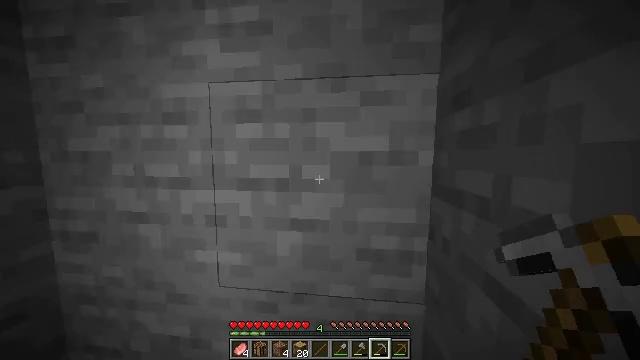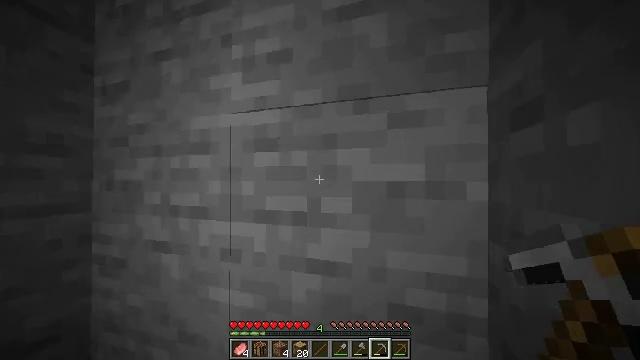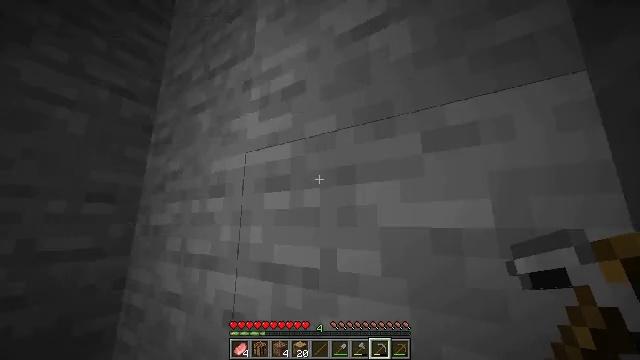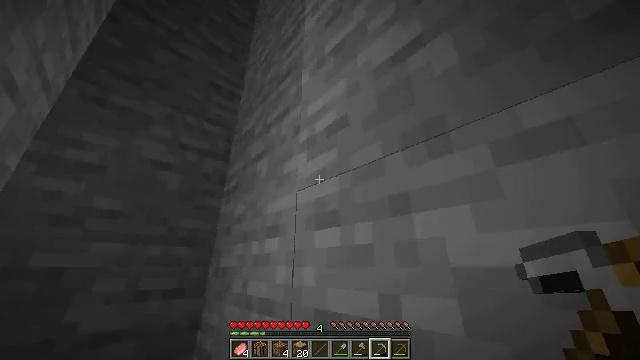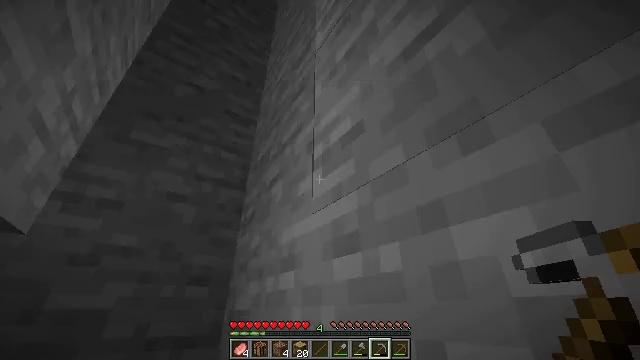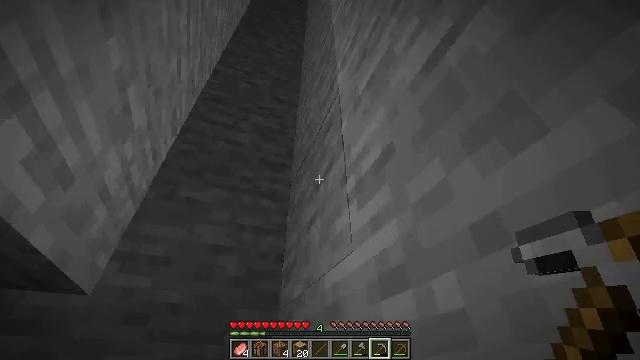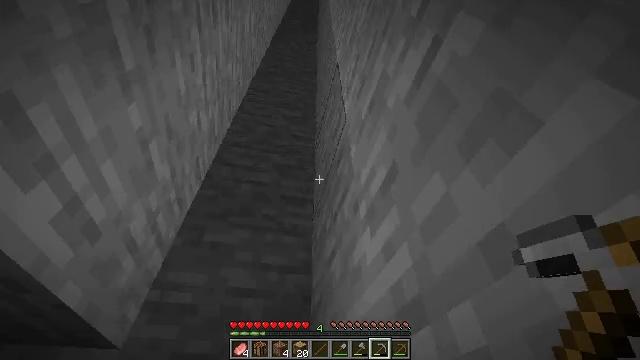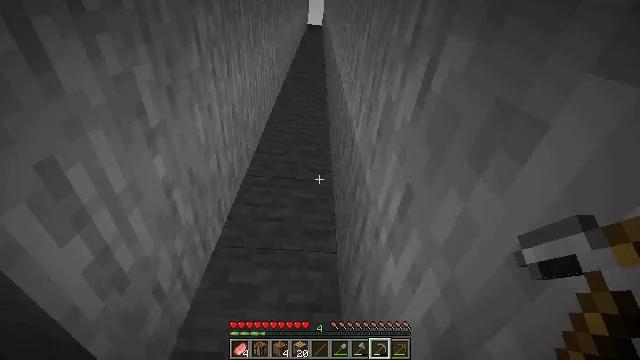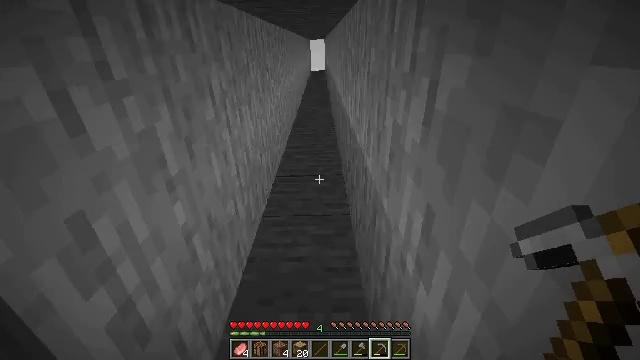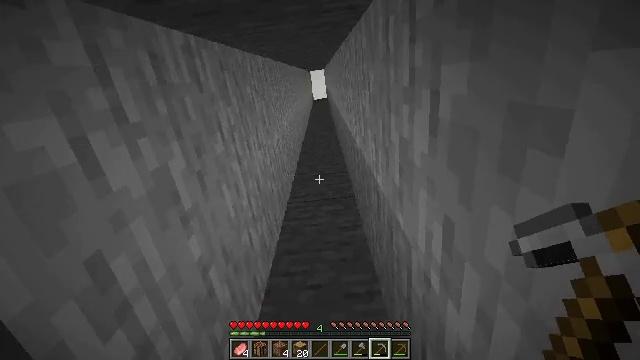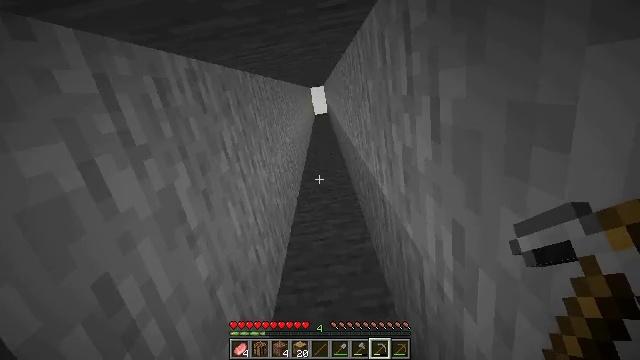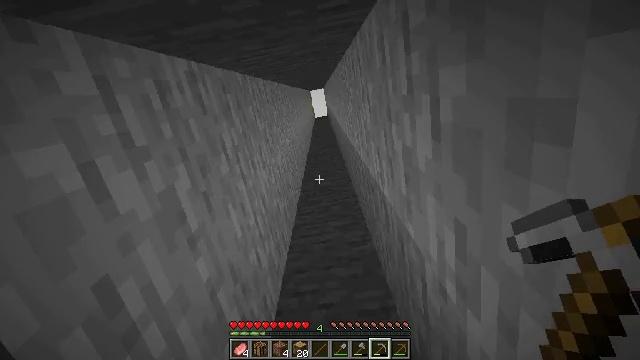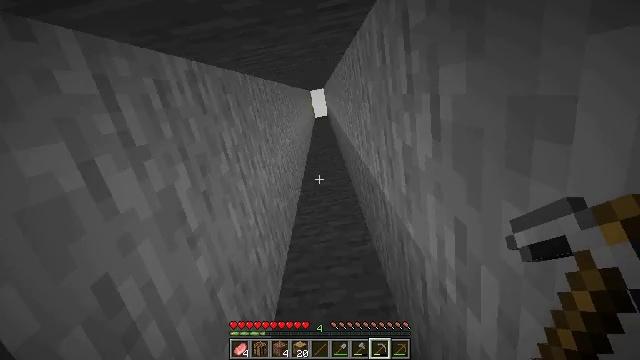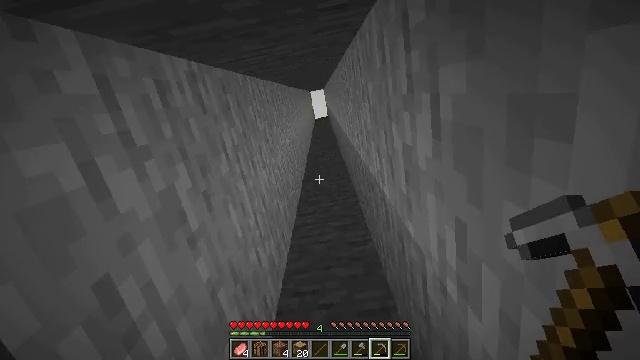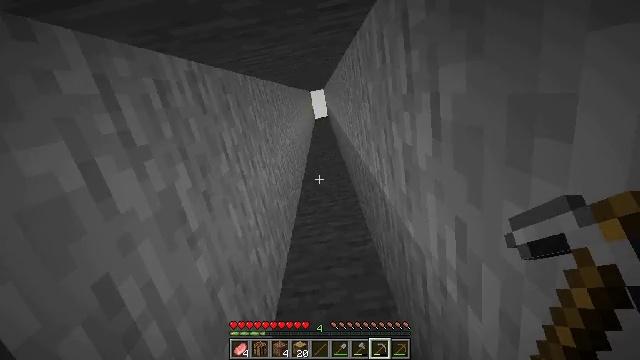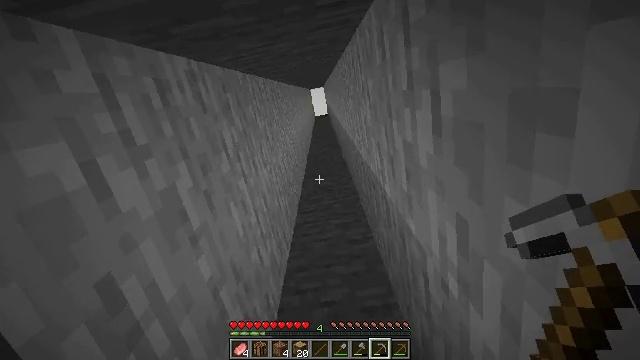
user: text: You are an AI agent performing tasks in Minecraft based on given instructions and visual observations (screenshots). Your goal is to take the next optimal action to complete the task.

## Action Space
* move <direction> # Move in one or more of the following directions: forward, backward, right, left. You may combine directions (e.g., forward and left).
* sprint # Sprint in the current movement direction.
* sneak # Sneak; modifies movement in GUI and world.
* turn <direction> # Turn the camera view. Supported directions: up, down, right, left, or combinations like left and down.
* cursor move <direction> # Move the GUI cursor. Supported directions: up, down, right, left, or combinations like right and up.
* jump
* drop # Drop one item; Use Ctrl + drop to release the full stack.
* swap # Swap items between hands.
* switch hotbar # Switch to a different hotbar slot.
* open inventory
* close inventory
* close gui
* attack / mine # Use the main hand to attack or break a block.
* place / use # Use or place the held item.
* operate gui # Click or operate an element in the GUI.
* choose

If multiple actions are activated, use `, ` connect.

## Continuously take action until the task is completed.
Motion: motion action
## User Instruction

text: Collect stone from the mine.
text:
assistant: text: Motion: move forward and move right, turn left and up
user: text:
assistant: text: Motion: turn left and up
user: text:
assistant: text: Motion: turn left and up
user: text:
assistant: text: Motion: turn left and up
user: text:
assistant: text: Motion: turn left and up
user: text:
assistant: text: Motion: move right, turn left and up
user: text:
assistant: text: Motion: move right, turn left and up
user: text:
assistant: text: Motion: move right, turn left and up
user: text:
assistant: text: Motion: move right, turn left and up
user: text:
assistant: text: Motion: turn left and up
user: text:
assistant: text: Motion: no_op
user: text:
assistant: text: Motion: no_op
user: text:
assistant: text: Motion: no_op
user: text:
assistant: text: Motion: no_op
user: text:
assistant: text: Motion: no_op
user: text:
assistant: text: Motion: turn left and down
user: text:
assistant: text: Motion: move back, turn left and down
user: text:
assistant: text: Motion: move back, turn left and down
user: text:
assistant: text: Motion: move back and move right, turn left and down
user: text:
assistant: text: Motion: move back and move right, turn left and down
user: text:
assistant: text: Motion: move back and move right, turn left and down
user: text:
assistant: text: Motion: turn left and down
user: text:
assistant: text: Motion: turn left and down
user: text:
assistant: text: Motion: turn left and down
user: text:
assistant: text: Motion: turn left and down
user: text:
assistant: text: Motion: move right, turn left and down
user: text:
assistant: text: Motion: move right, turn left and down
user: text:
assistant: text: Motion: move right, turn left and down
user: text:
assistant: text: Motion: move back, turn left and down
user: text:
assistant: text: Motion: move back, turn left